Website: walmart
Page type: billing-address
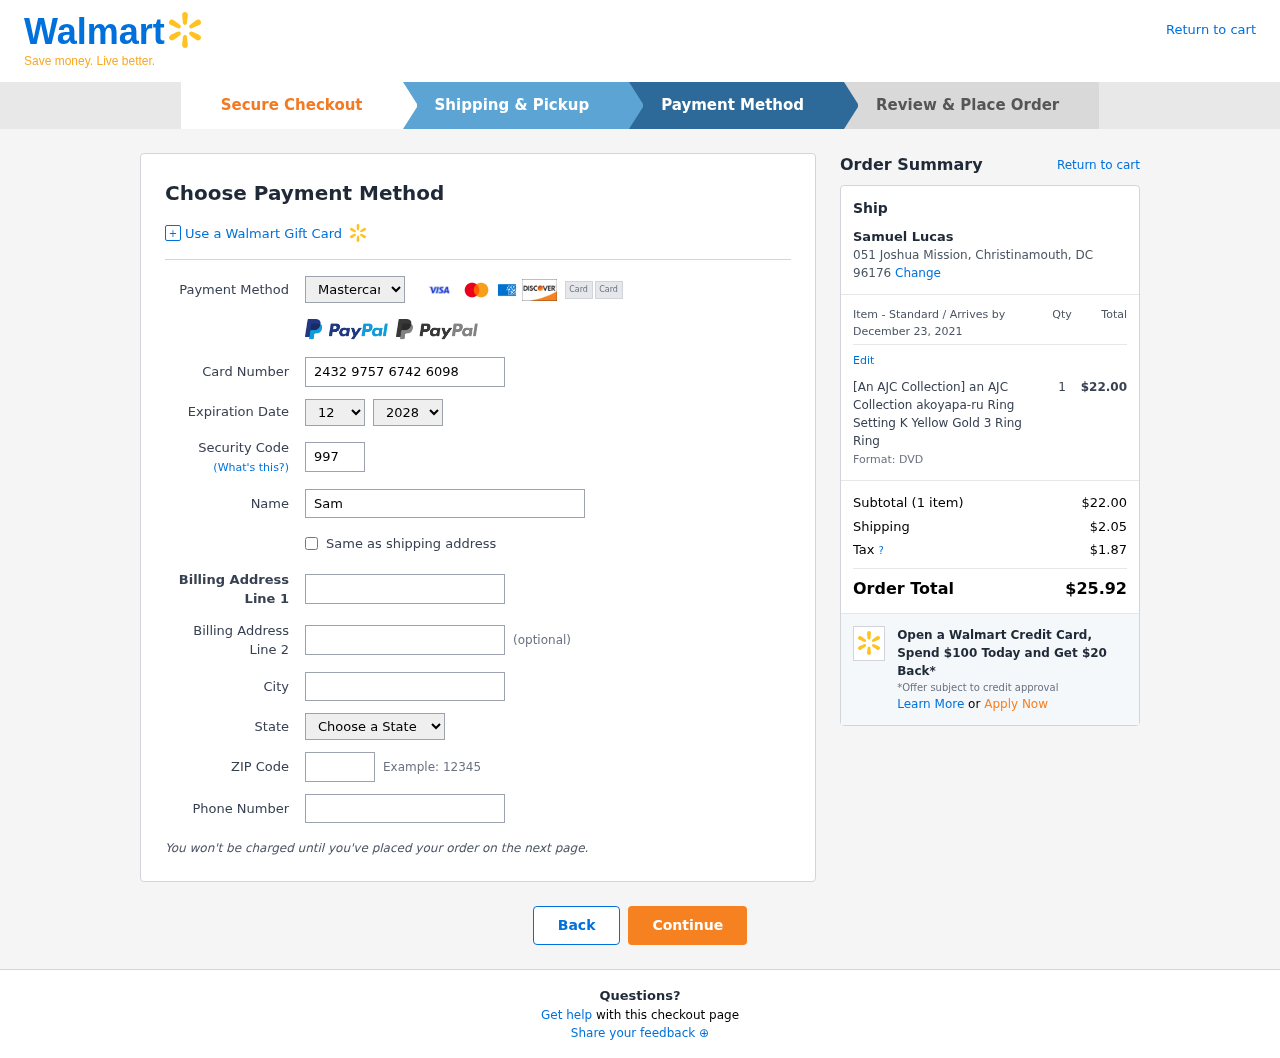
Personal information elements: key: PII_CARD_CVV
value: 997
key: PII_CARD_EXPIRY_MONTH
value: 12
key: PII_CARD_EXPIRY_YEAR
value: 28
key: PII_CARD_NUMBER
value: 2432 9757 6742 6098
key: PII_CARD_TYPE
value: Mastercard
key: PII_CITY
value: Christinamouth
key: PII_CITY_STATE_ZIP
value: Christinamouth, DC 96176
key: PII_FULLNAME
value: Samuel Lucas
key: PII_PHONE
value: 3683538341
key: PII_POSTCODE
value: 96176
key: PII_STATE
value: DC
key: PII_STREET
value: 051 Joshua Mission
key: PII_STREET2
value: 6885 Billy Plains
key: PII_FULLNAME2
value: Samuel Lucas
Product elements: key: PRODUCT1_NAME
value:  [An AJC Collection] an AJC Collection akoyapa-ru Ring Setting K Yellow Gold 3 Ring Ring
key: PRODUCT1_PRICE
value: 22
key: PRODUCT1_QUANTITY
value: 1
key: PRODUCT1_DESC
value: Format: DVD
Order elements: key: ORDER_DELIVERY_DATE
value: December 23, 2021
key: ORDER_NUM_ITEMS
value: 1
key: ORDER_SUBTOTAL
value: $22.00
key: ORDER_SHIPPING_COST
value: $2.05
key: ORDER_TAX
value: $1.87
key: ORDER_TOTAL
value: $25.92